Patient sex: M
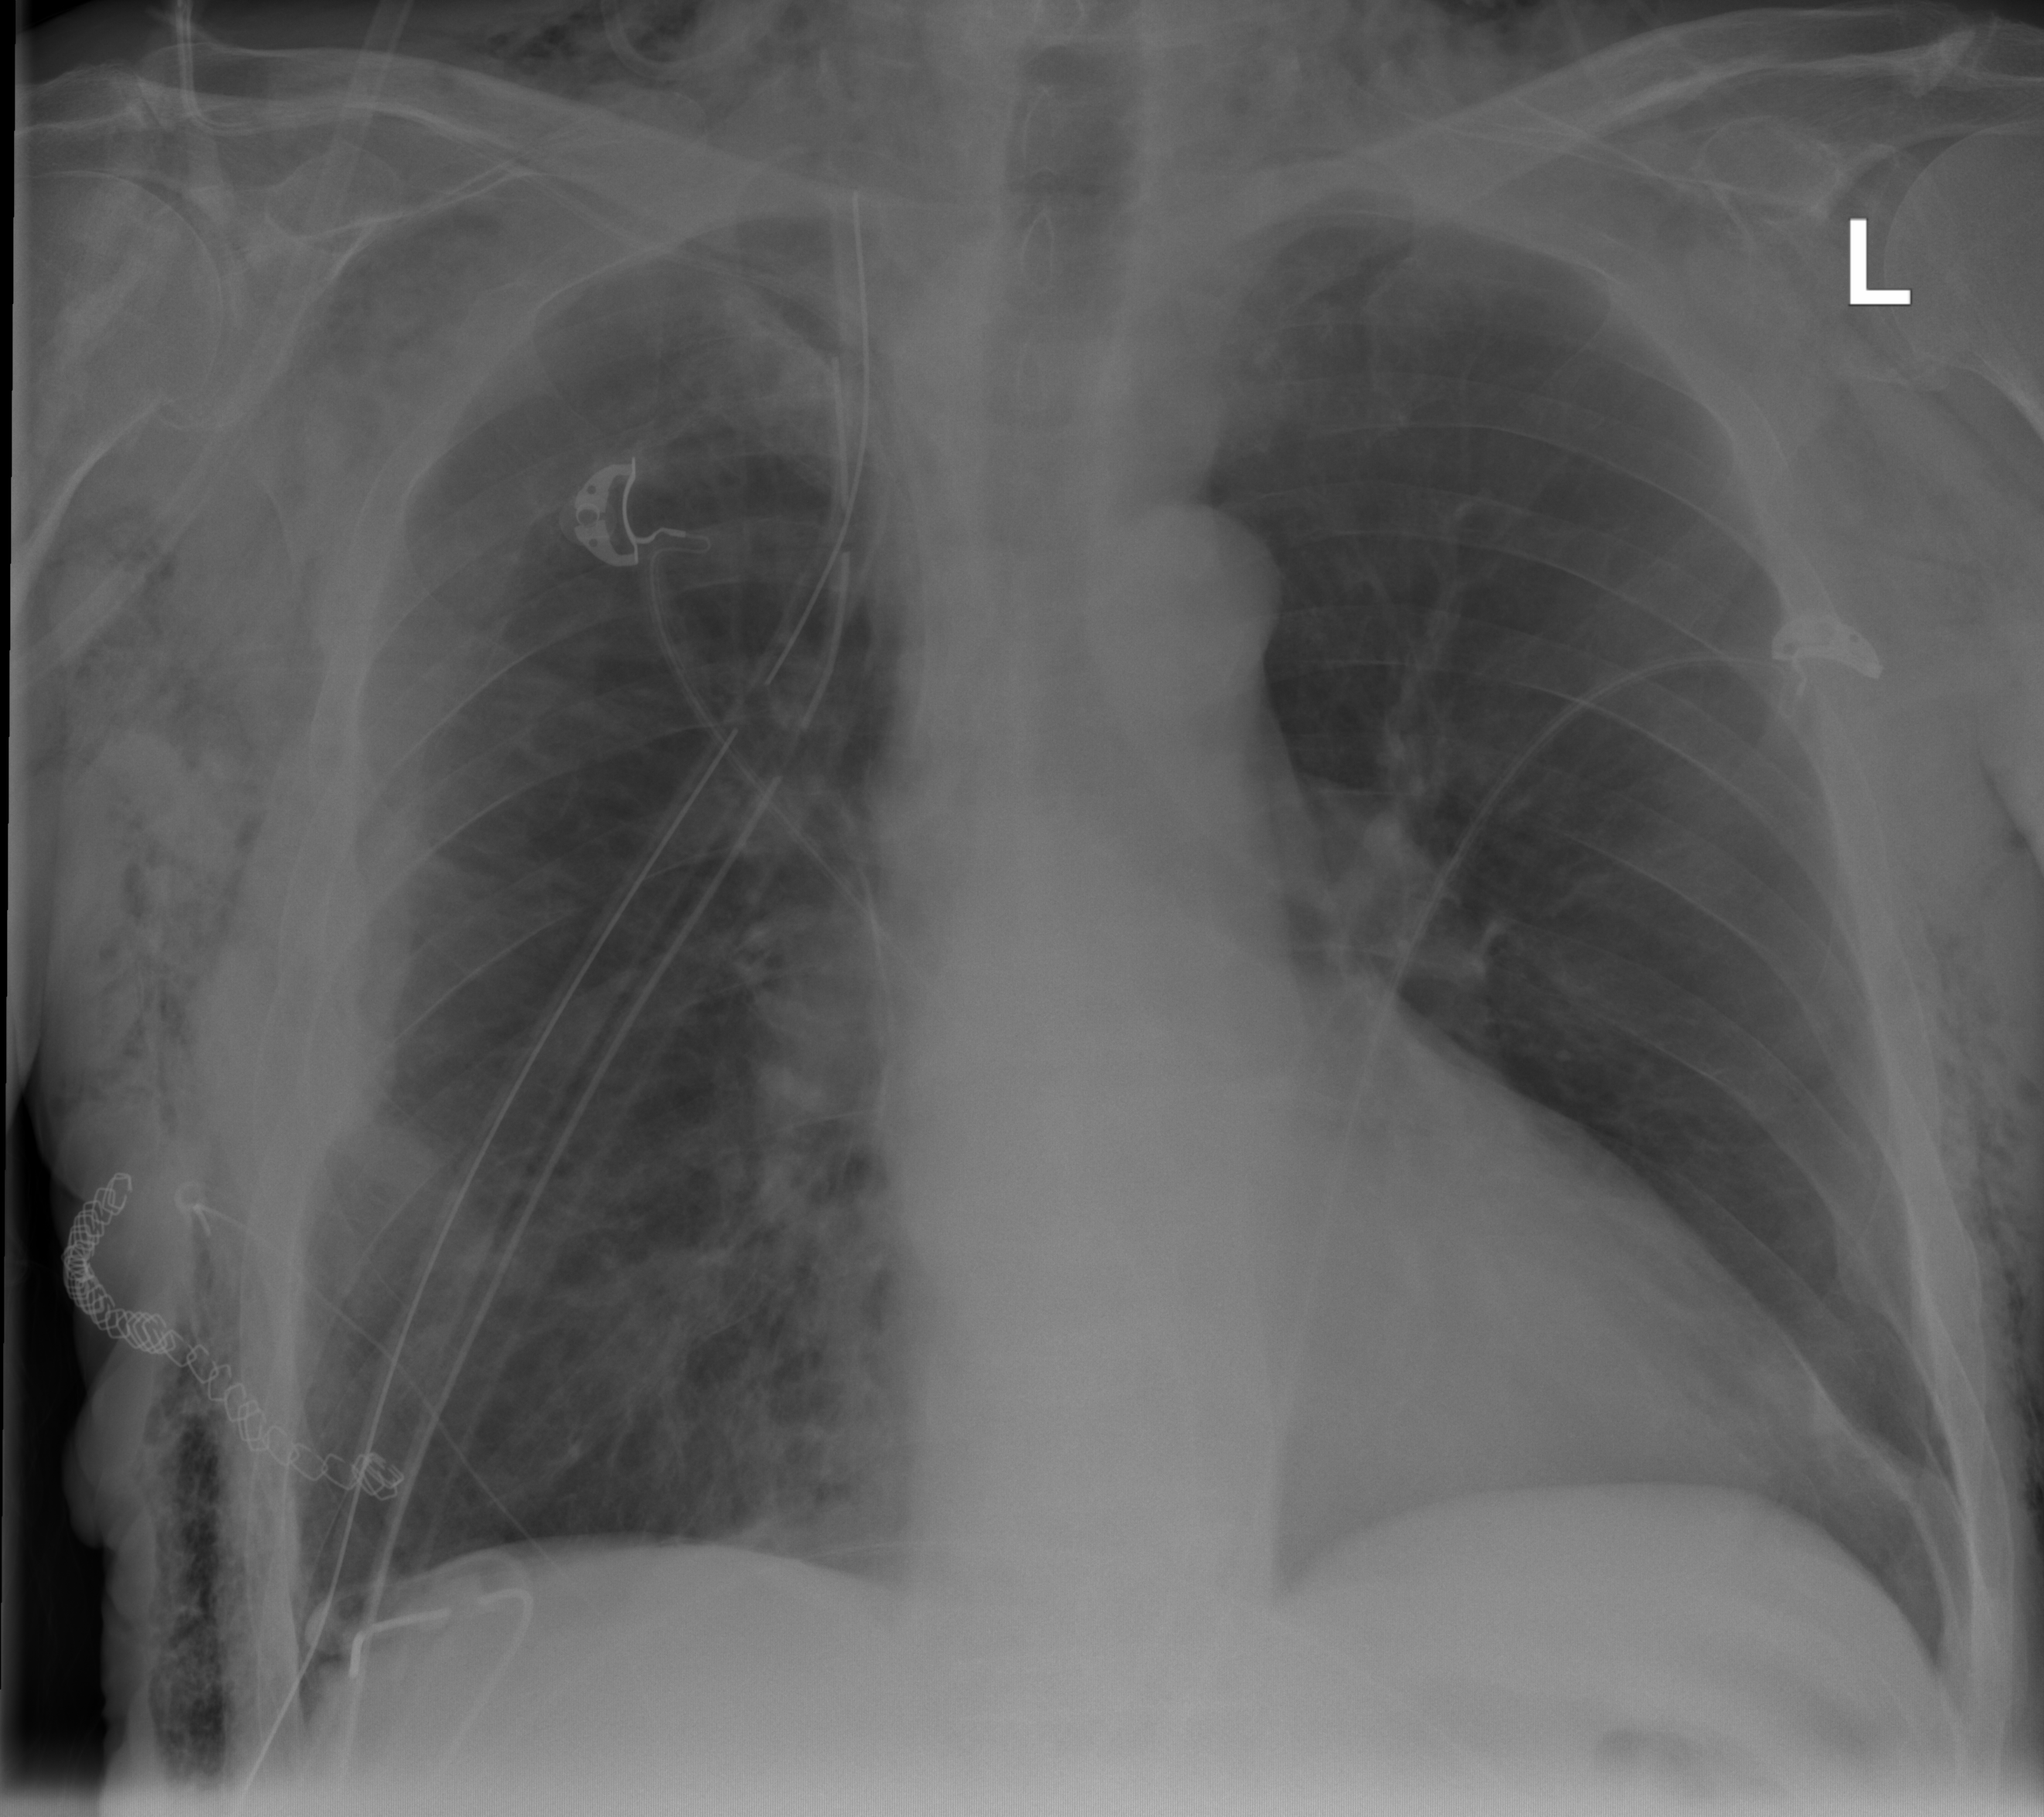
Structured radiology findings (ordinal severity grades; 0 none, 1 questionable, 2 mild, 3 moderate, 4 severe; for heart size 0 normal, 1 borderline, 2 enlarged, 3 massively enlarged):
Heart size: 2
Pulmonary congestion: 0
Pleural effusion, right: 0
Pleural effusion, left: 0
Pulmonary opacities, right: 1
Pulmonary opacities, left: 0
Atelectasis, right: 2
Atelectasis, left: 2